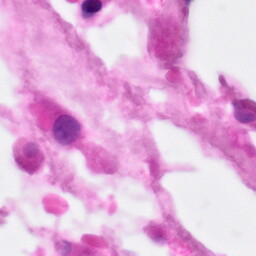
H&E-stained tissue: Pancreatic